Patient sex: M
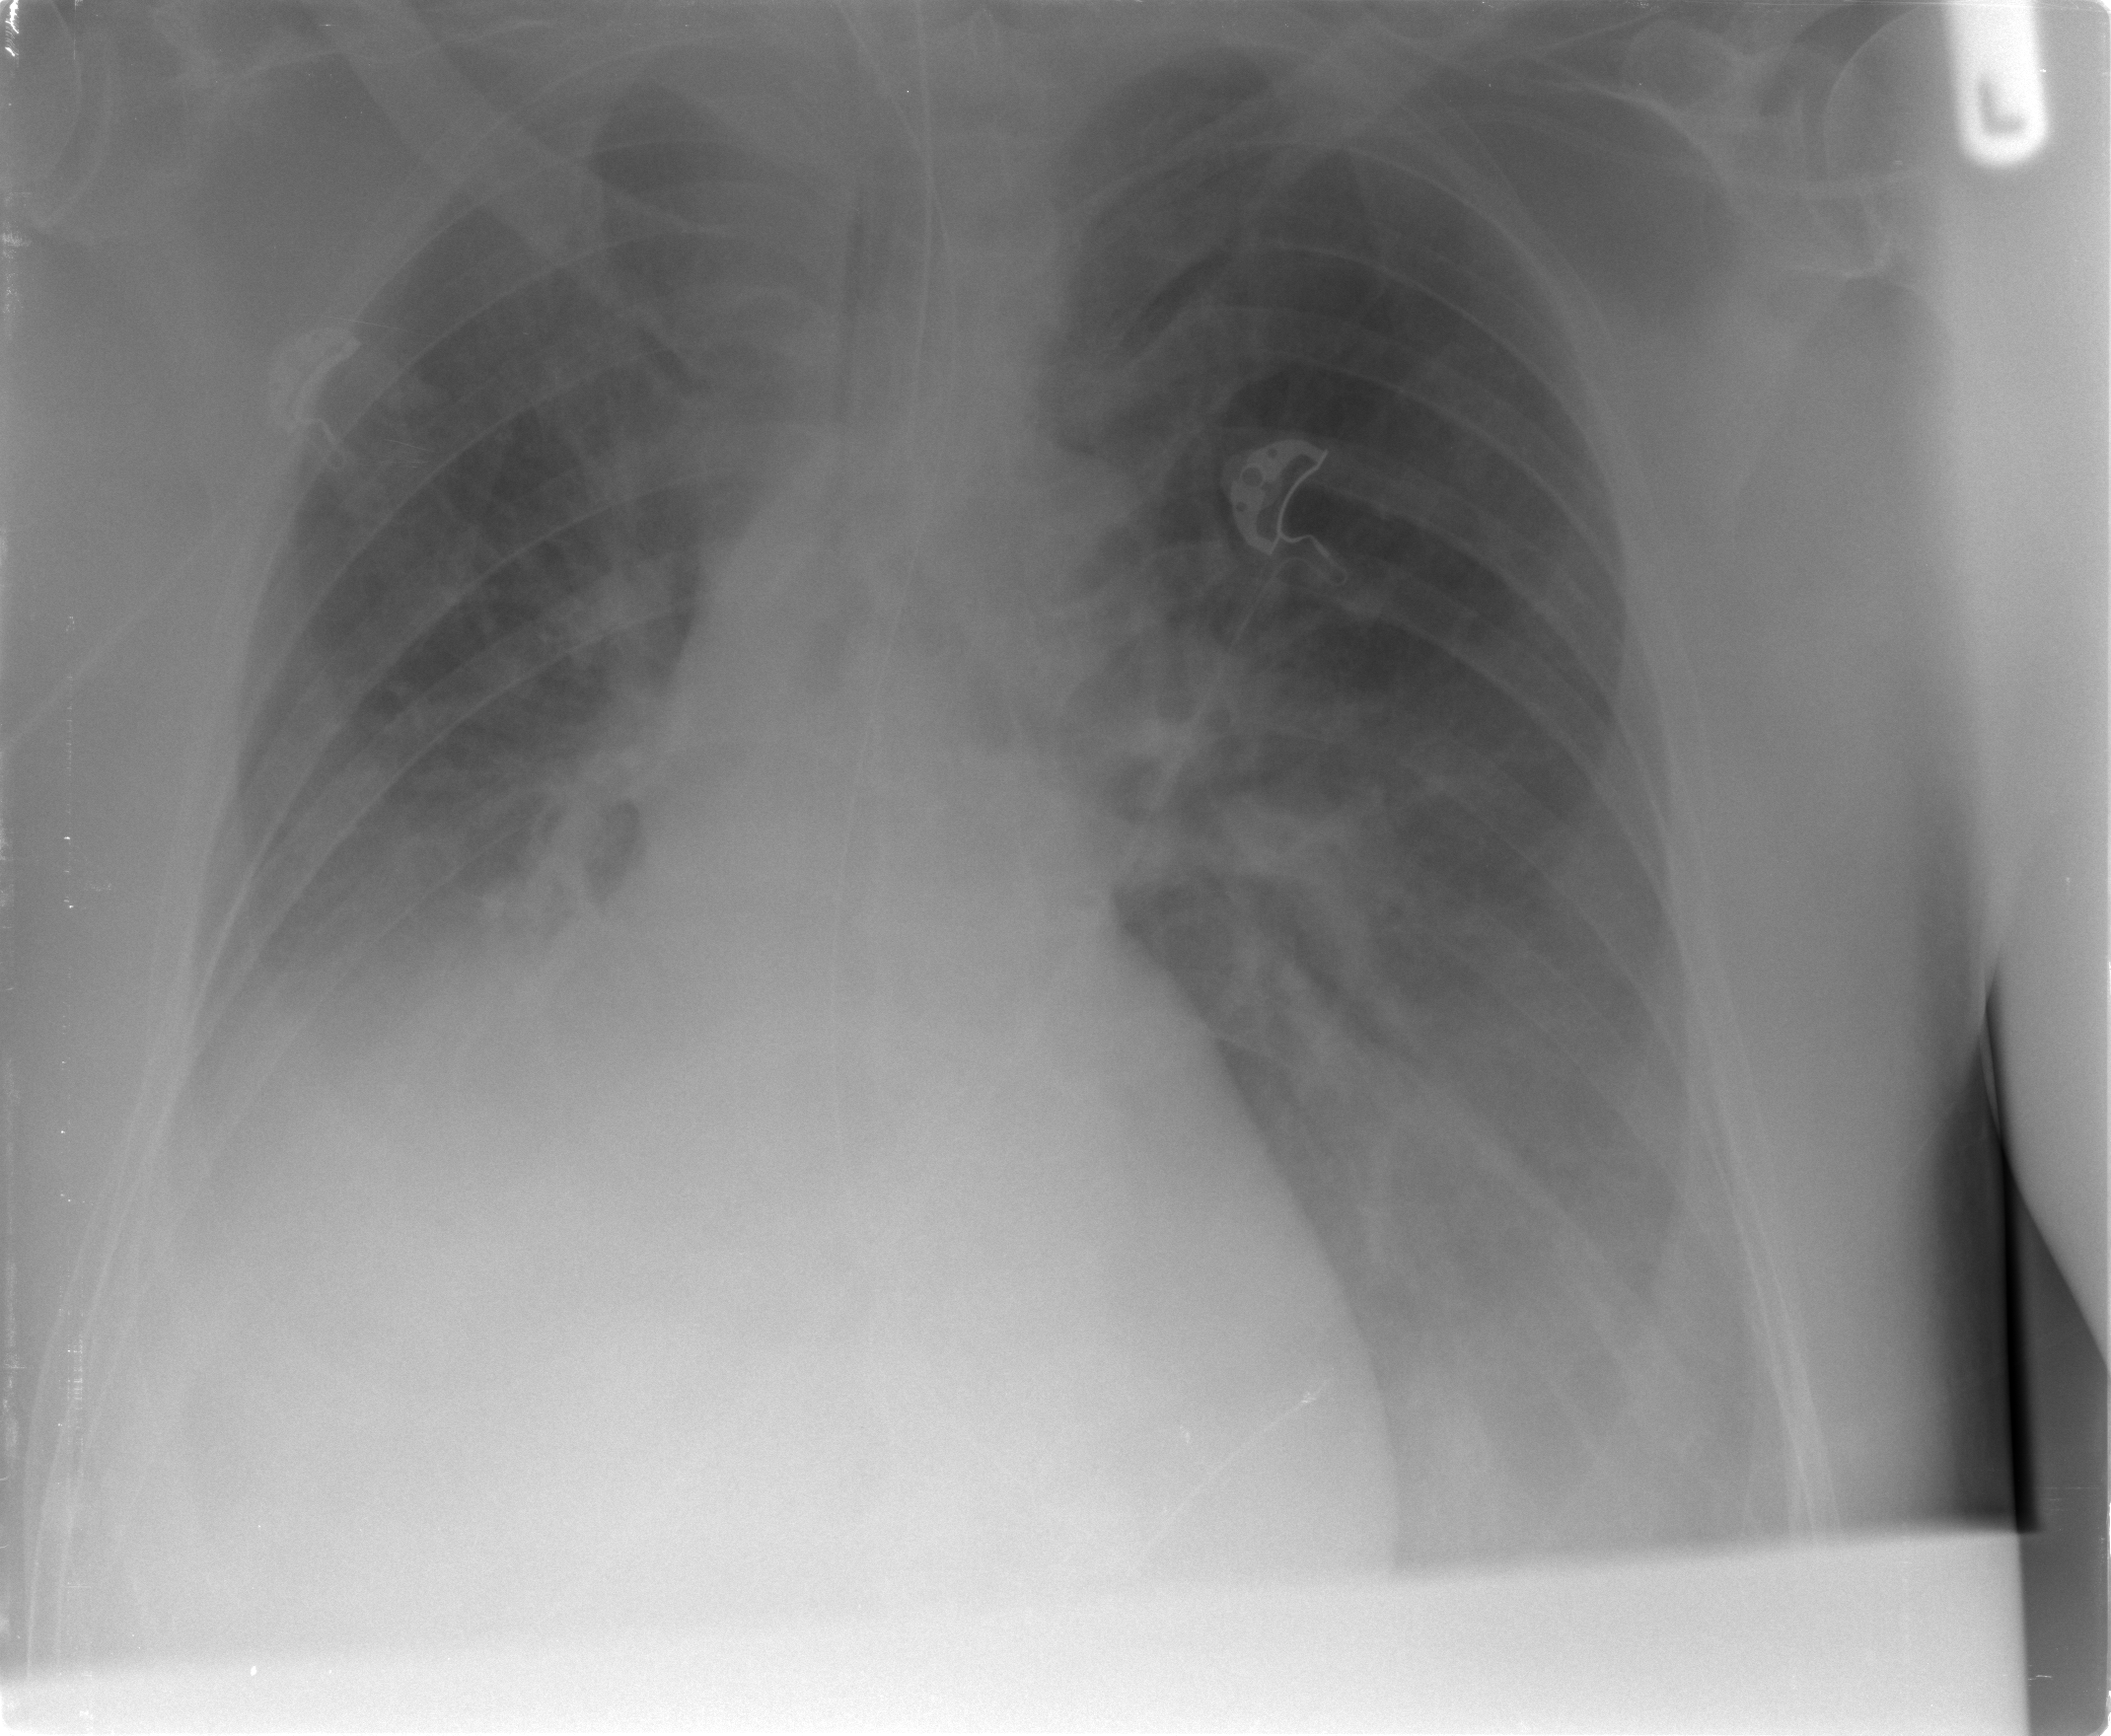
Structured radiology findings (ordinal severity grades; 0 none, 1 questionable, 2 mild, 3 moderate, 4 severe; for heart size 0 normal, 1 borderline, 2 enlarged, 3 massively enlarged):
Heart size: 2
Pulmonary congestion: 2
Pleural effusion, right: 3
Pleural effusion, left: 2
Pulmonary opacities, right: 3
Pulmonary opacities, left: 3
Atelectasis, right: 4
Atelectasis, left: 2